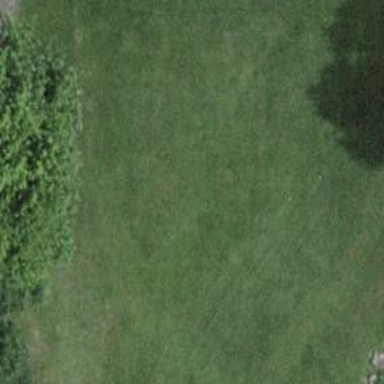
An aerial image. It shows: Designated golf cart path with grade4 tracktype.